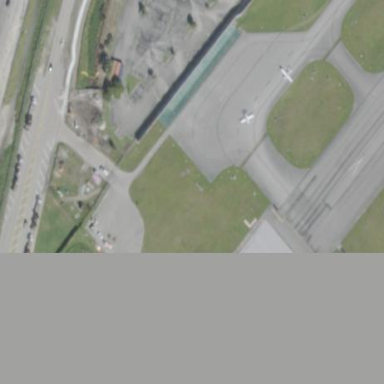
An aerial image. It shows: Apron at the airport.